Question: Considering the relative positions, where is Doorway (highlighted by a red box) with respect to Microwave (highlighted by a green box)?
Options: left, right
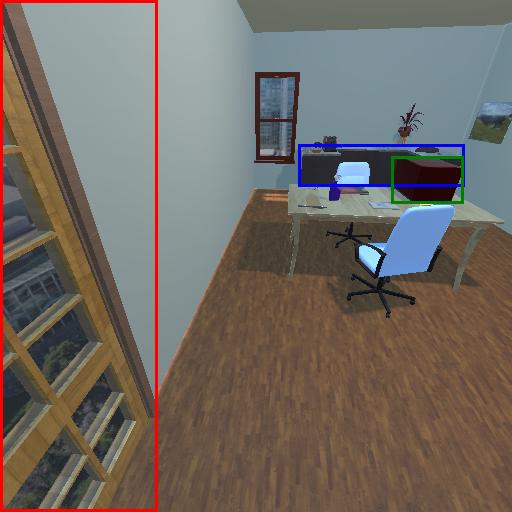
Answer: left